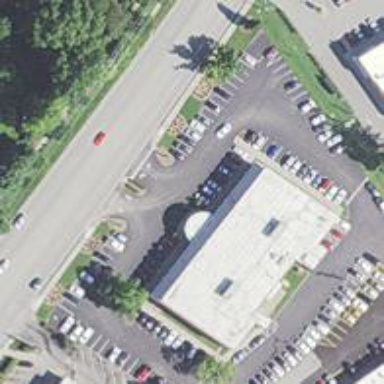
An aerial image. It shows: Clinic.